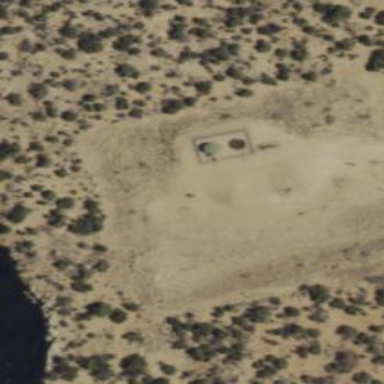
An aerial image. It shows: Storage tank with man-made structure.